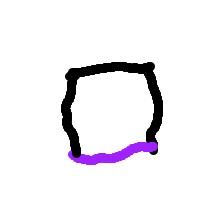
Shape: square